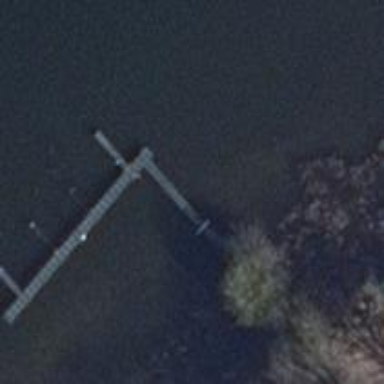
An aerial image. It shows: Man-made pier.